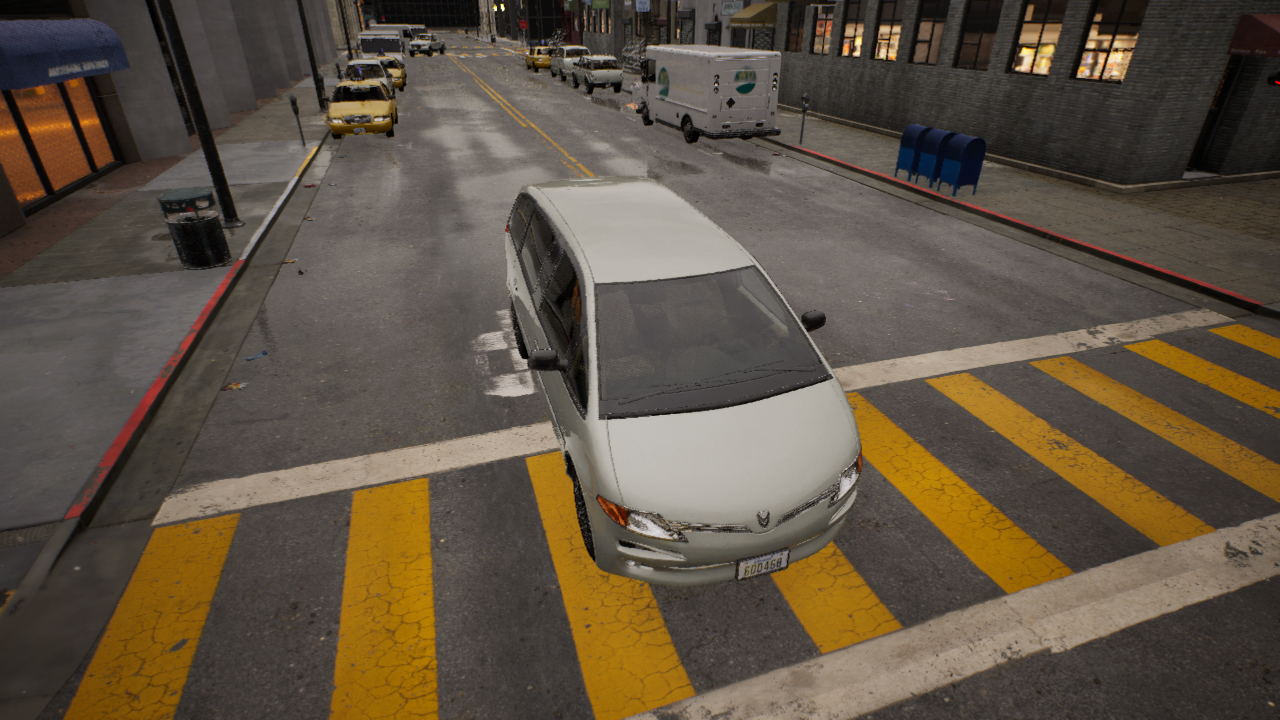
Venue: residential
Lighting: golden hour
Vehicle rig: minivan